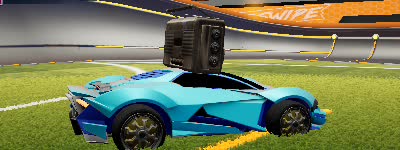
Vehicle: werewolf